Question: I want to get the mean of the 'Year' value of all 'IndicatorsCode' of every country:
'''
import numpy as np
import pandas as pd
datos = pd.read_csv("suramerica.csv")
media = list()
agricultura = list()
flag=0
paises = np.array(['Antigua and Barbuda','Argentina','Chile','Colombia'])
indicadores_agricultura = np.array(['EG.ELC.ACCS.RU.ZS','EG.NSF.ACCS.RU.ZS'])
for i in paises:
for j in indicadores_agricultura:
for k in range(len(datos)):
if i==datos['CountryName'][k] and j==datos['IndicatorCode'][k]:
flag=1
media.append(datos['Year'][k])
if flag==1:
agricultura.append(np.array([i,np.mean(media)]))
del media[:]
flag=0
pd.DataFrame(agricultura,columns=['Paises','Agricultura y Desarrollo Rural'])
'''
Here is a DataFrame of the result:

If you need access to the csv: <URL>
This code takes a long time to execute. Thanks for your time - any advice will be great.
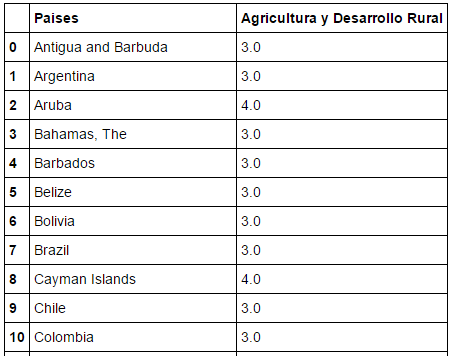
Answer: There seems no need to traverse complete data for every combination.
I am using a dict object to save required information. Then calculating np.mean using that. This will greatly enhance the execution speed. Here's code :
'''
import numpy as np
import pandas as pd
datos = pd.read_csv("suramerica.csv")
agricultura = list()
output = {}
paises = np.array(['Antigua and Barbuda','Argentina','Chile','Colombia'])
indicadores_agricultura = np.array(['EG.ELC.ACCS.RU.ZS','EG.NSF.ACCS.RU.ZS'])
for k in range(len(datos)):
cn = datos['CountryName'][k]
indicator_code = datos['IndicatorCode'][k]
# change1
if cn not in output.keys():
output[cn] = []
if cn in paises and indicator_code in indicadores_agricultura:
year = datos['Year'][k]
for o in output:
# change2
media = output.get(o)
if not media:
media = 0.0
agricultura.append(np.array([o,np.mean(media)]))
output2 = pd.DataFrame(agricultura,columns=['Paises','Agricultura y Desarrollo Rural'])
print(output2)
'''